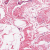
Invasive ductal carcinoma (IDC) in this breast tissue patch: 0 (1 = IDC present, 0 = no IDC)